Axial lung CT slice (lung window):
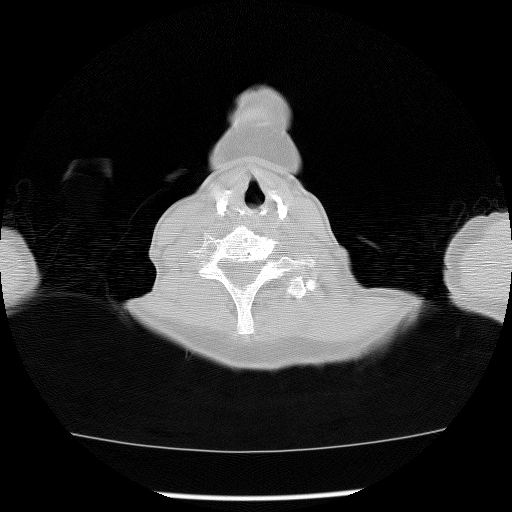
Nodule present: no